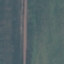
Land use / land cover: AnnualCrop